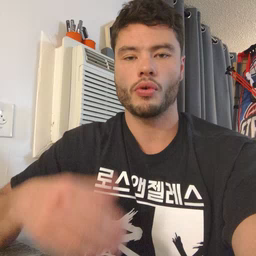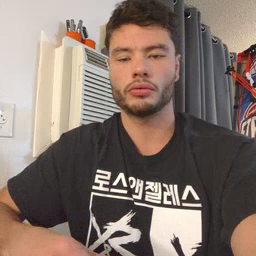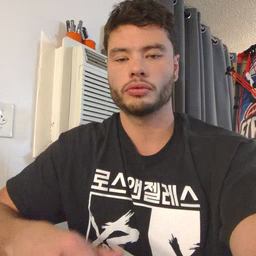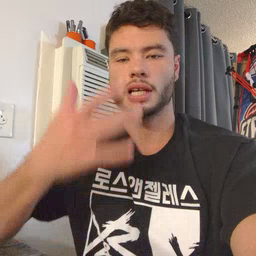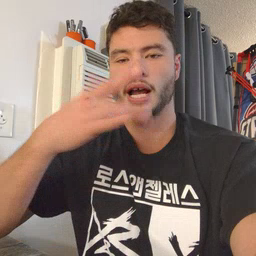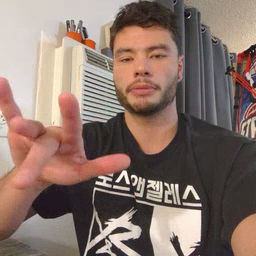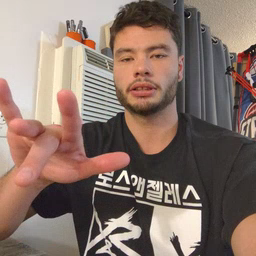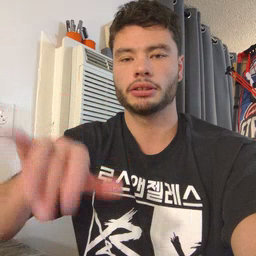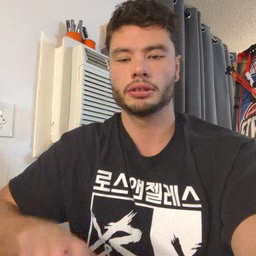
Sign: empty